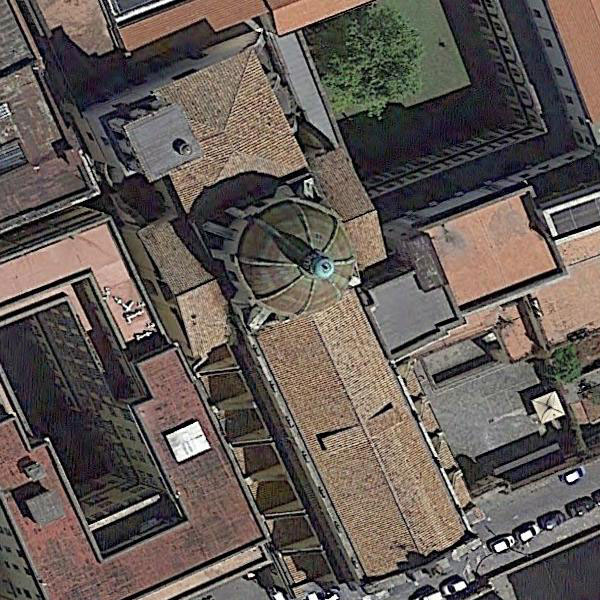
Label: Church